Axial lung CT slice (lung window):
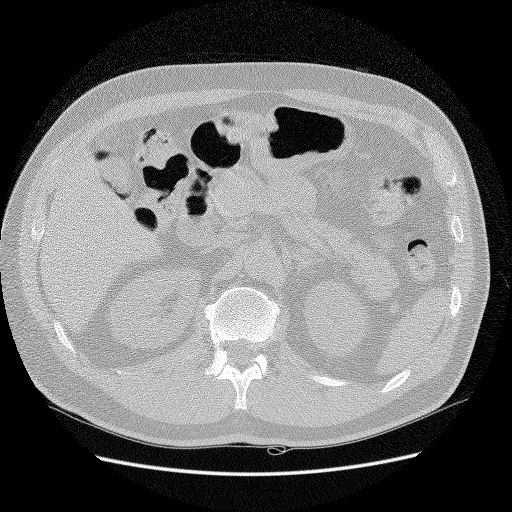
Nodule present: no